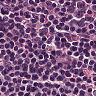
Metastatic tissue present: no